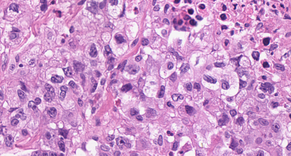
Tumor epithelial tissue: yes
Tumor-associated stroma tissue: yes
Normal tissue: no